Question: One of the most frustrating things is when you follow a tutorial on a book, and it doesn't work the way it should. I have little idea as to why this is not working.
I'm using IPython right now to make my plots. I have this code:
'''
from __future__ import division
fig,ax =subplots()
f=1.0# Hz, signal frequency
fs = 5.0 # Hz, sampling rate (ie. >= 2*f)
t= arange(-1,1+1/fs,1/fs) # sample interval, symmetric
# for convenience later
x= sin(2*pi*f*t)
ax.plot(t,x,'o-' )
ax.set_xlabel('Time' ,fontsize=18)
ax.set_ylabel(' Amplitude' ,fontsize=18)
'''
Which gives the following graph:

Which is the graph expected in the book. But then when I add this additional code:
'''
fig,ax = subplots()
ax.plot(t,x,'o-')
ax.plot(xmin = 1/(4*f)-1/fs*3,
xmax = 1/(4*f)+1/fs*3,
ymin = 0,
ymax = 1.1 )
ax.set_xlabel('Time',fontsize =18)
ax.set_ylabel('Amplitude',fontsize = 18)
'''
And I get , even though I'm setting the graph range.
I've tried doing it parameter by parameter, as I found in another question - ax.ymin = 0, ax.ymax = 1.1 , etc....
Why is this happening, and what can I do to view the "zoomed in" graph?
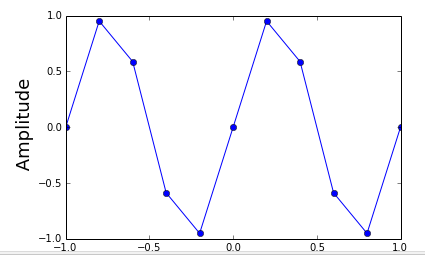
Answer: To set limits to the axes you may want to use 'ax.set_xlim' and 'ax.set_ylim'.
'''
fig, ax = subplots()
ax.plot(t, x, 'o-')
ax.set_xlim(1/(4*f)-1/fs*3, 1/(4*f)+1/fs*3)
ax.set_ylim(0, 1.1)
ax.set_xlabel('Time',fontsize =18)
ax.set_ylabel('Amplitude',fontsize = 18)
'''
Afaik, 'ax.plot()' doesn't have 'xmin', etc keyword arguments, so that they pass unnoticed to the 'plot' method. What you see is the result from the previous plot 'ax.plot(t,x,'o-')'.
---
A second method to set limits, the one in the <URL>' .
'''
axis(*v, **kwargs)
Convenience method to get or set axis properties.
Calling with no arguments::
>>> axis()
returns the current axes limits ''[xmin, xmax, ymin, ymax]''.::
>>> axis(v)
sets the min and max of the x and y axes, with
''v = [xmin, xmax, ymin, ymax]''.::
'''
'axis' set both axis at the same time. see docstring for more information.